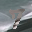
Label: 7